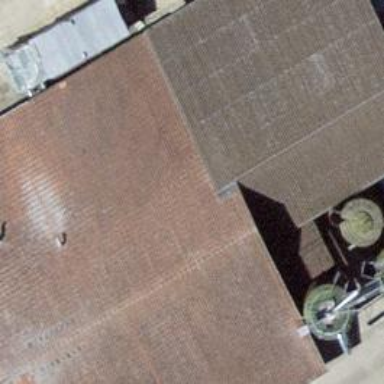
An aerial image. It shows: Barn.